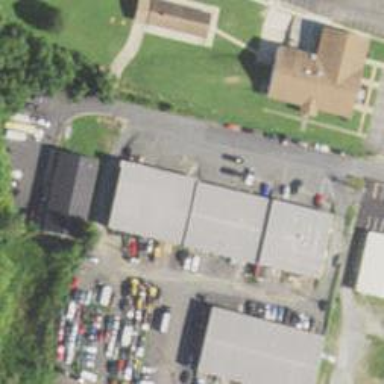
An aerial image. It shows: Car rental facility.